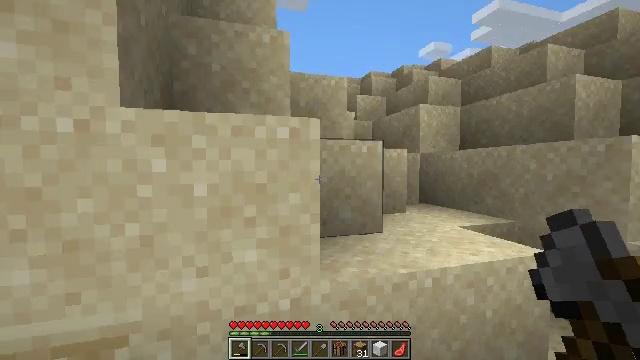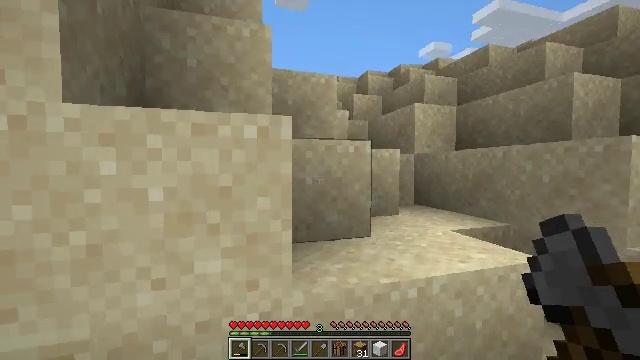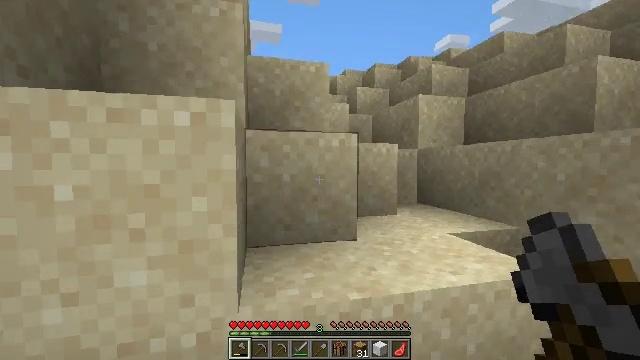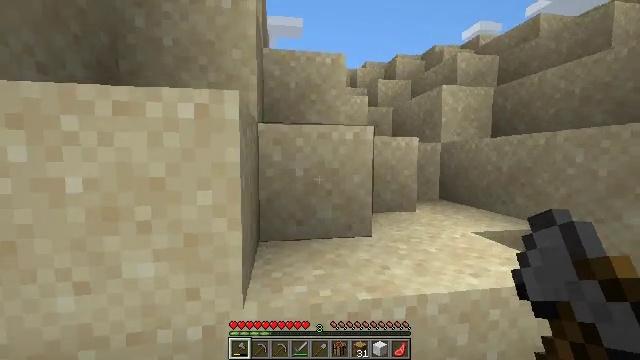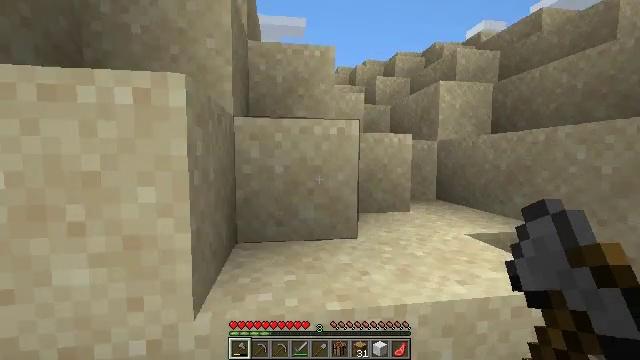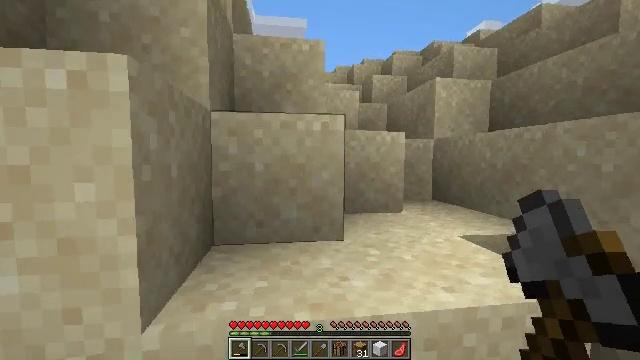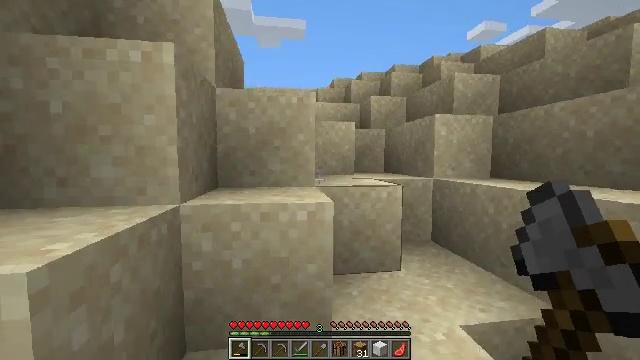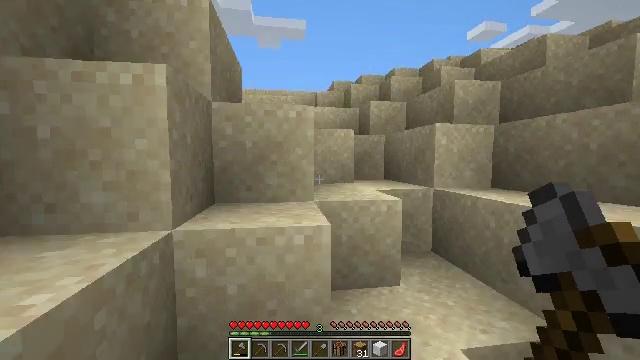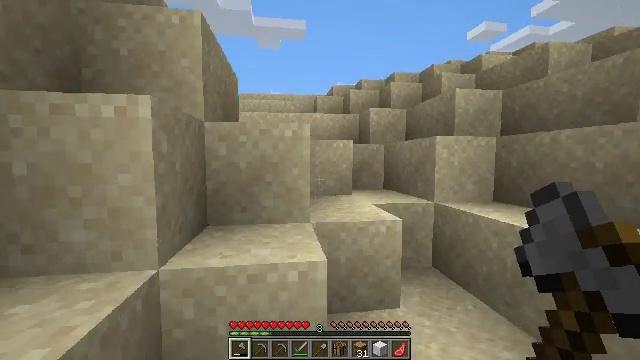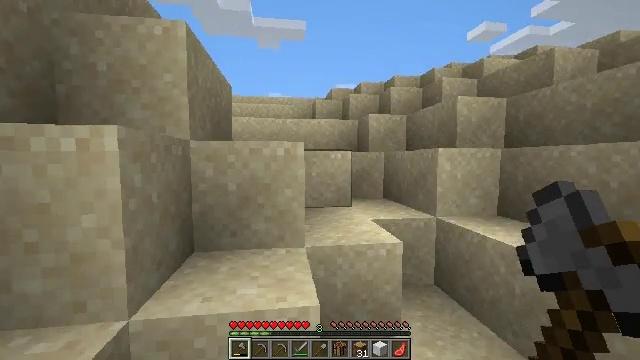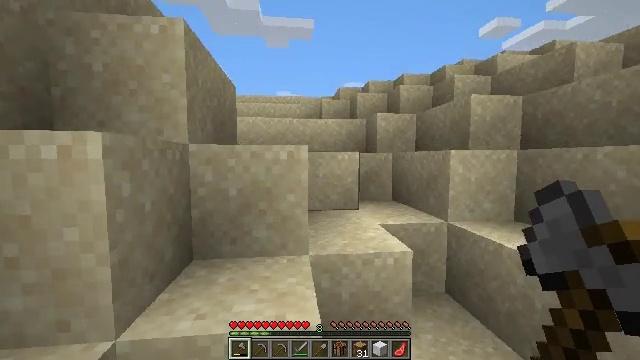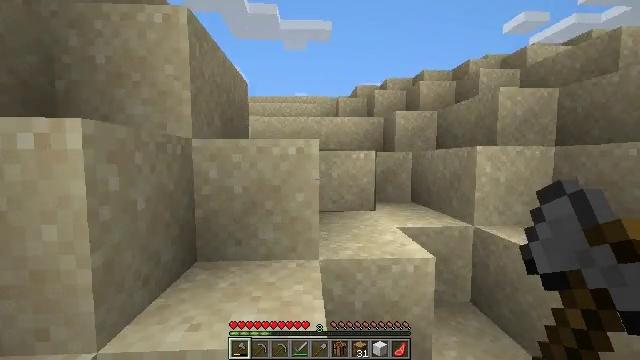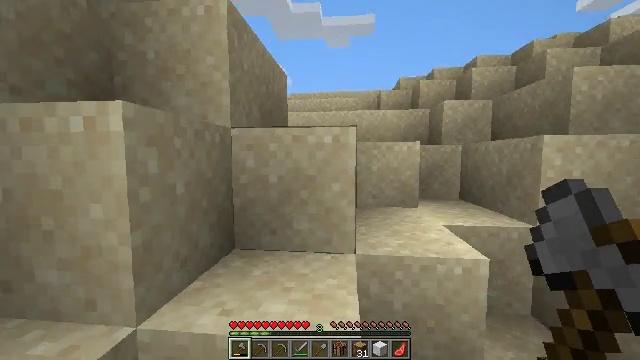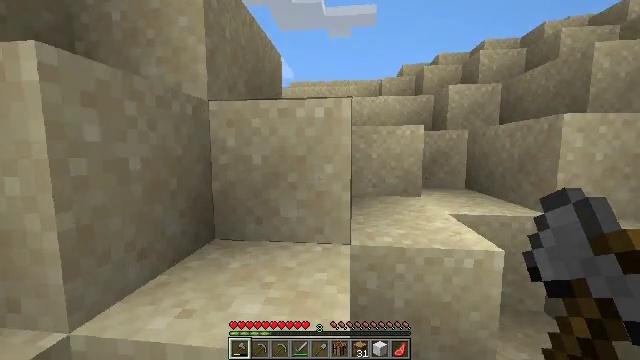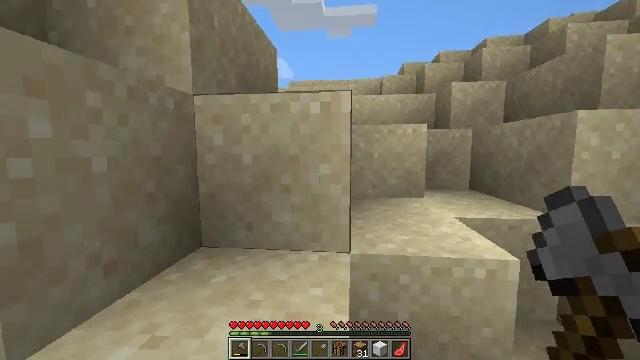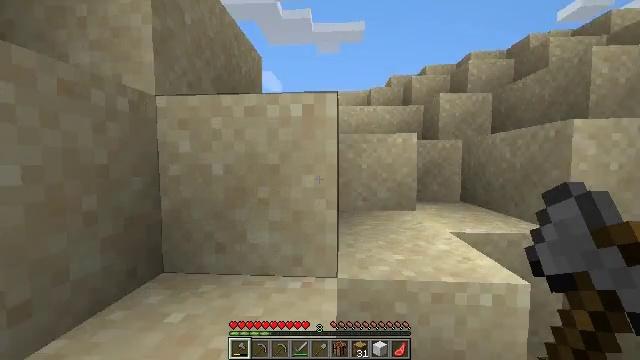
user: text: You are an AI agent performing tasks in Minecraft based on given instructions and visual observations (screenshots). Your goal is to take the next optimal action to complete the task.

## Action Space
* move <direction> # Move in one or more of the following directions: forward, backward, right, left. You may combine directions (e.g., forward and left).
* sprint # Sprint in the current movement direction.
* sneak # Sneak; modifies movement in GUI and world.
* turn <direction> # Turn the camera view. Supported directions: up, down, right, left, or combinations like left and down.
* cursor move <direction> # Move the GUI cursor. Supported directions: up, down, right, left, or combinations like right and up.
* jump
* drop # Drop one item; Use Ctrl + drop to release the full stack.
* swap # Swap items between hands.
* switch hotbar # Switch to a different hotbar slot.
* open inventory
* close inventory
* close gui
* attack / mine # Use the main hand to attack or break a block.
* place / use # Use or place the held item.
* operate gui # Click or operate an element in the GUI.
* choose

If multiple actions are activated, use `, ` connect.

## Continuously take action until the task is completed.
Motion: motion action
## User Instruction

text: Gather cactus by attacking it.
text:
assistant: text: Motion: move forward and move right
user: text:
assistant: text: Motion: move forward and move right, turn left
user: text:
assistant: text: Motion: move forward and move right, turn left and down
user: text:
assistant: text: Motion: move forward and move right
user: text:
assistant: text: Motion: move forward, jump
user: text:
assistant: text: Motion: move forward, jump
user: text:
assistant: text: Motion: move forward, jump
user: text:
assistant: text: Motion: move forward, jump
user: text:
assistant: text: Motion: move forward, jump
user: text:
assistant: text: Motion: move forward, turn left
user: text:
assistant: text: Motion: move forward, turn left
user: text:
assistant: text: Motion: move forward, turn left
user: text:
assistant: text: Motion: move forward, turn down
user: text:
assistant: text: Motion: move forward
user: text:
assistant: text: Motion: move forward, turn right and up
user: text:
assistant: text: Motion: move forward, turn left and down, jump
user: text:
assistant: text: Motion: move forward, turn left, jump
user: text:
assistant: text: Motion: move forward, jump
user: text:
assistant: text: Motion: move forward
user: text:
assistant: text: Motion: move forward
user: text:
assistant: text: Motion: move forward, turn left
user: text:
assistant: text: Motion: move forward, turn left
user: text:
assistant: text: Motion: move forward
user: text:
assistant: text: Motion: move forward
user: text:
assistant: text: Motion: move forward, jump
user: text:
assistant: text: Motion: move forward, jump
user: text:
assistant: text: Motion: move forward, jump
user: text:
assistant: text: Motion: move forward and move right
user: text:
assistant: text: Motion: move forward and move right, turn left
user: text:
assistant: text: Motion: move forward and move right, turn left